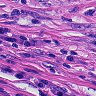
Metastatic tissue present: yes